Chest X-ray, PA view. Patient: 24 years old, sex F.
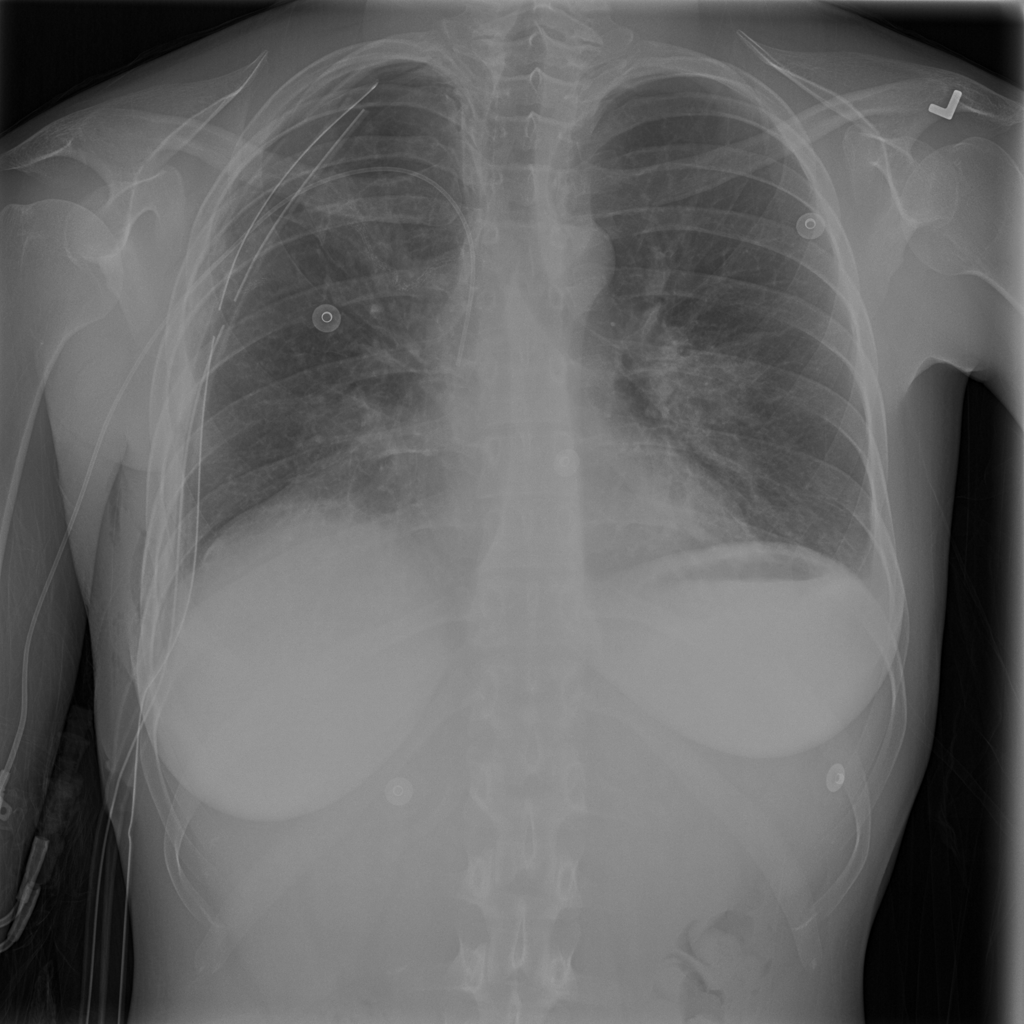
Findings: Consolidation, Effusion, Mass, Pneumothorax